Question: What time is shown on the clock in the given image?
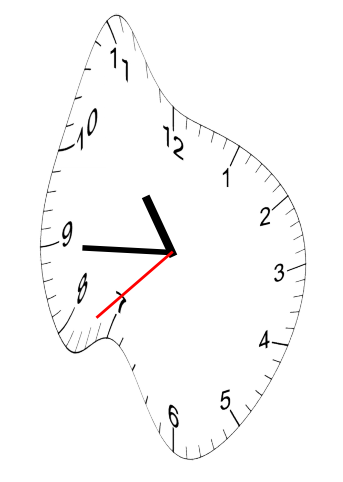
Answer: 10:44:38